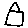
Label: house